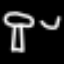
Label: mushroom